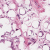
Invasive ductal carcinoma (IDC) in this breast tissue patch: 0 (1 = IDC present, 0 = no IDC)